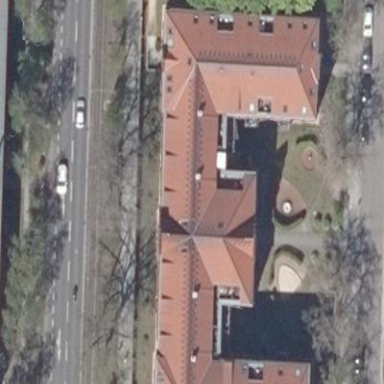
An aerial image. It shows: Historic apartment building with red hipped roof made of roof tiles. The overall building and roof color is also red.